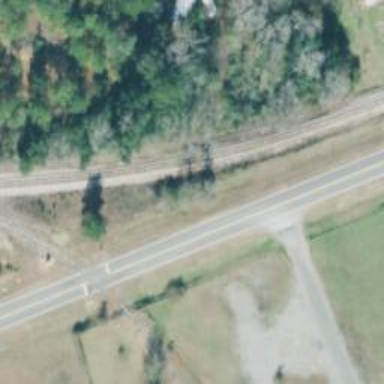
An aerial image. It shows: Railway track.